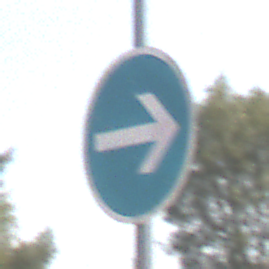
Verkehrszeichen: VorgeschriebeneFahrtrichtungHierRechts
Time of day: MorningAfternoon
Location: Outdoor (Nature)
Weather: PartlyCloudy
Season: NotSpecified
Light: Natural